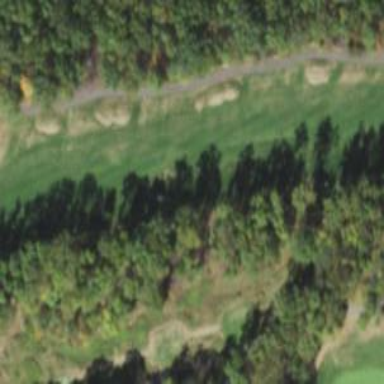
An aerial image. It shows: Golf hole.